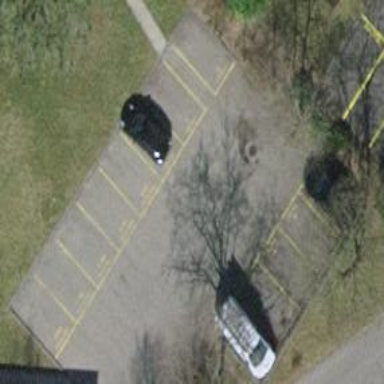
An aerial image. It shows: Parking area with surface.